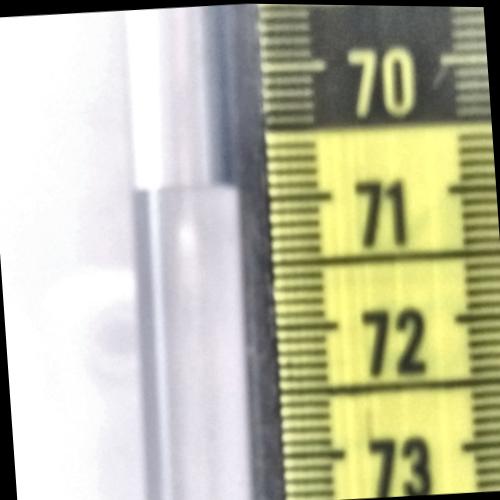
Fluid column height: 70.9 cm